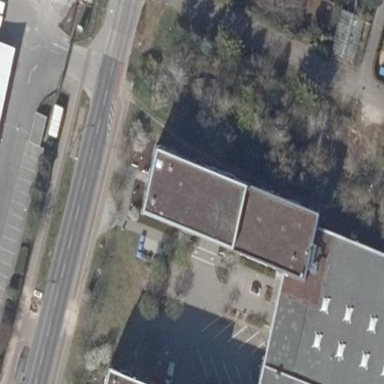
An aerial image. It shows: Flat-roofed commercial building.